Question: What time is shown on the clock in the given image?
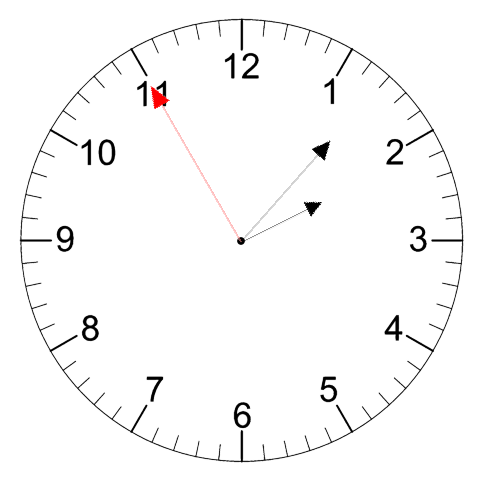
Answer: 02:06:55